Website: crate-barrel
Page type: payment
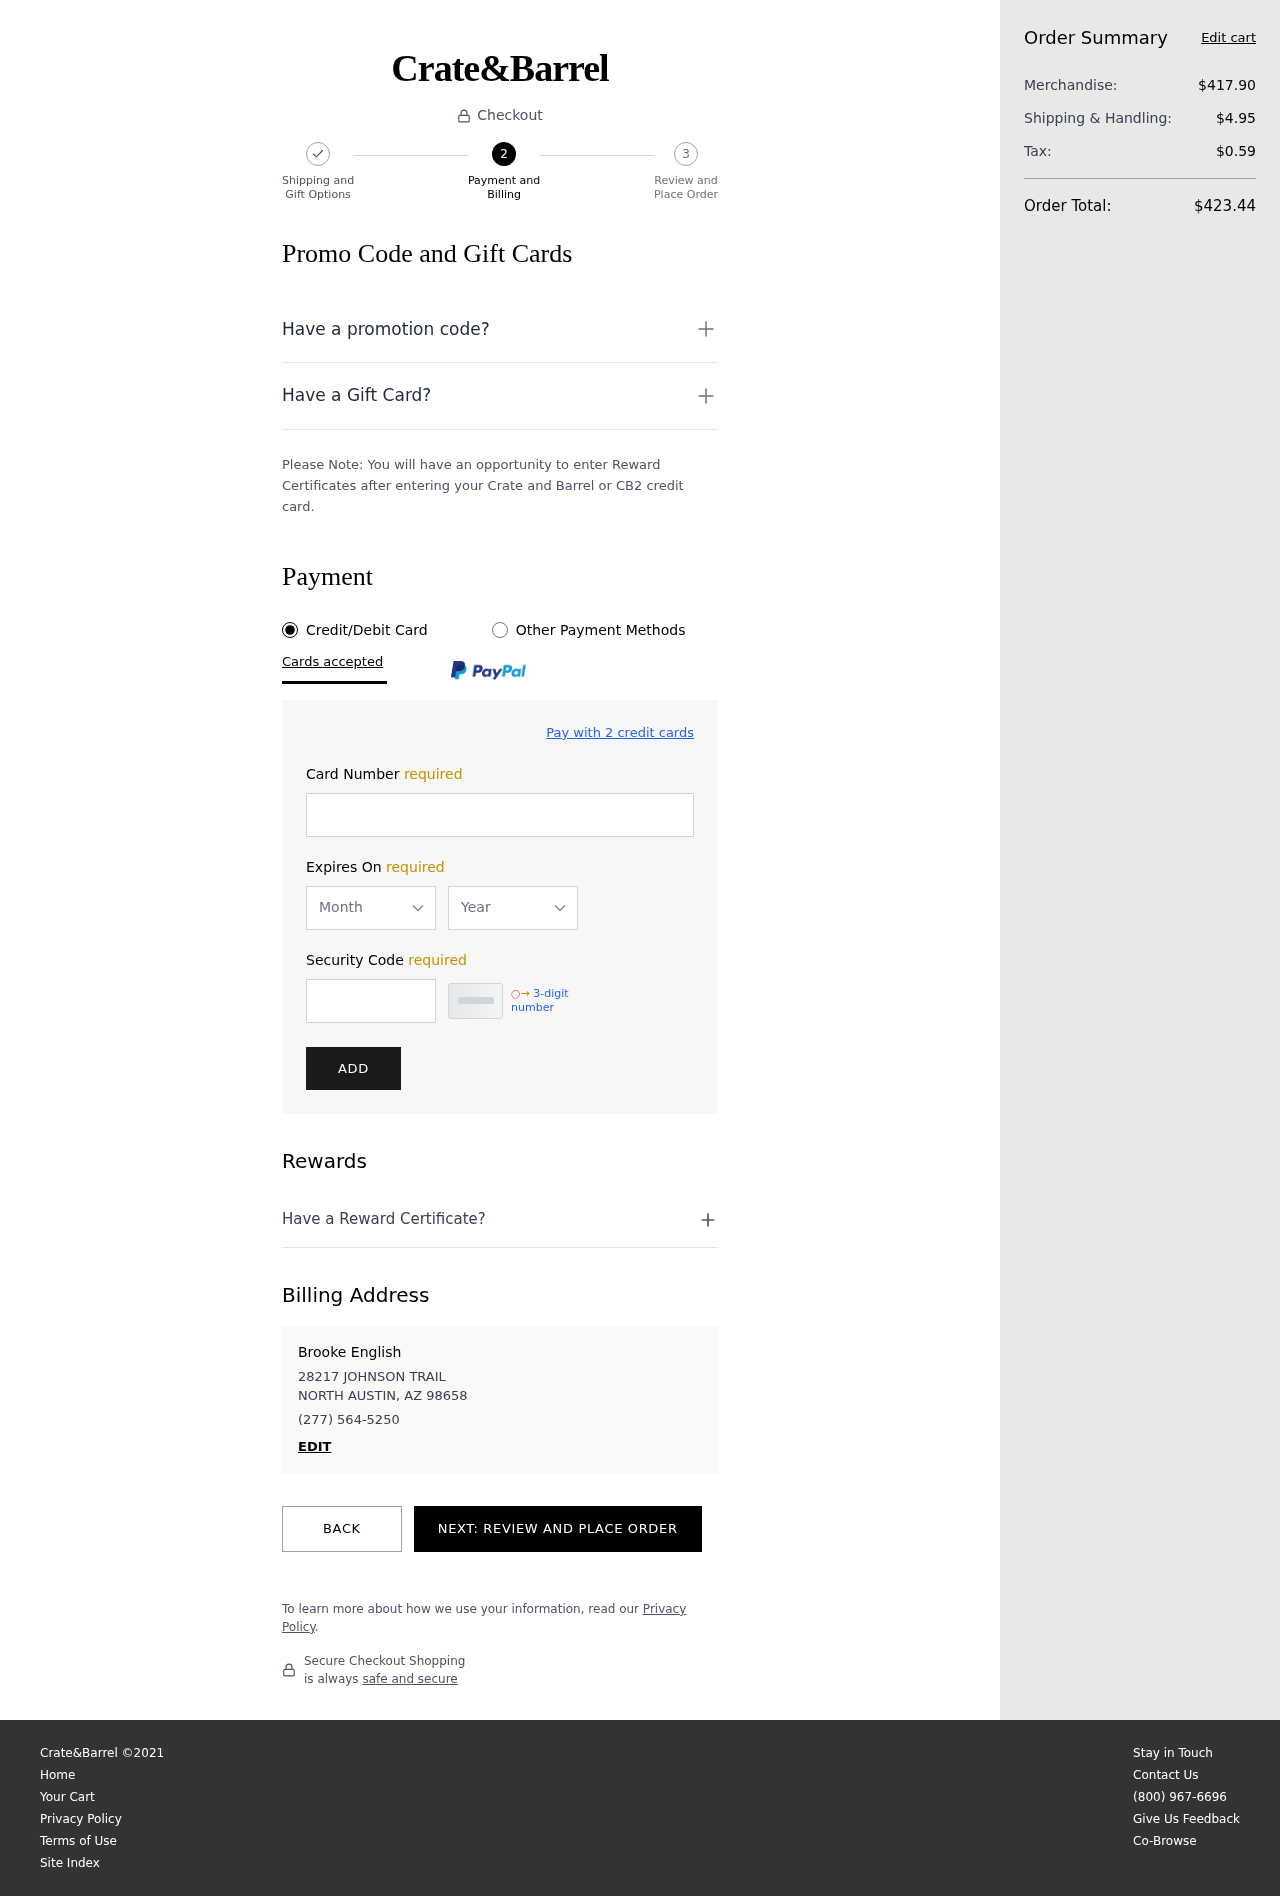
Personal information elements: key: PII_CARD_EXPIRY_MONTH
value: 11
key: PII_CARD_EXPIRY_YEAR
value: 28
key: PII_CITY_STATE_ZIP
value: NORTH AUSTIN, AZ 98658
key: PII_FULLNAME
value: Brooke English
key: PII_PHONE
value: (277) 564-5250
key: PII_STREET
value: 28217 JOHNSON TRAIL
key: PII_CARD_NUMBER
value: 3703 5732 3249 280
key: PII_CARD_CVV
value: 9824
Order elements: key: ORDER_SUBTOTAL
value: $417.90
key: ORDER_SHIPPING_COST
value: $4.95
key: ORDER_TAX
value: $0.59
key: ORDER_TOTAL
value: $423.44